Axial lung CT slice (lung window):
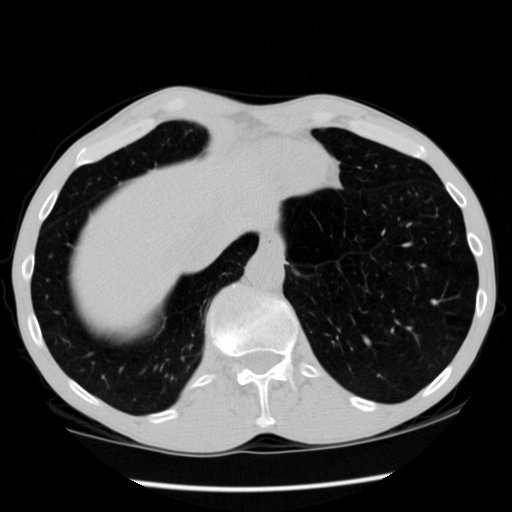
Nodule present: no